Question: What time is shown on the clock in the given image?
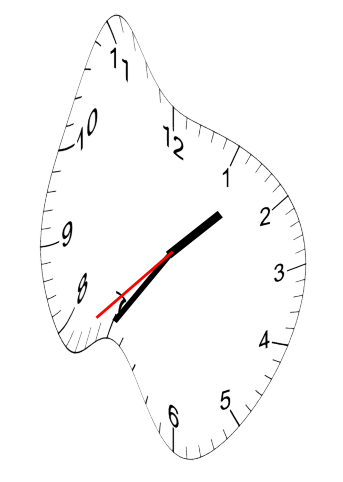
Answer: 01:35:38